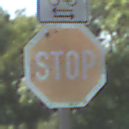
Verkehrszeichen: Stop
Zusatzzeichen oben: RichtungsangabeDurchPfeile9
Umgebung: Outdoor, Nature
Tageszeit: Midday
Wetter: Clear
Licht: Natural
Jahreszeit: NotSpecified
Kontrast: HighContrast